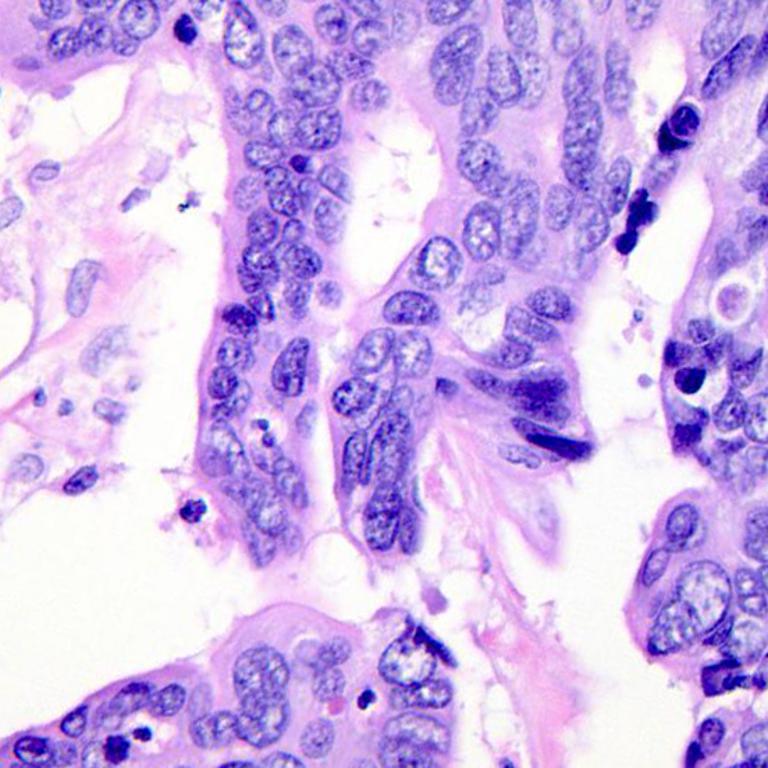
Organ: colon
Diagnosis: adenocarcinomas